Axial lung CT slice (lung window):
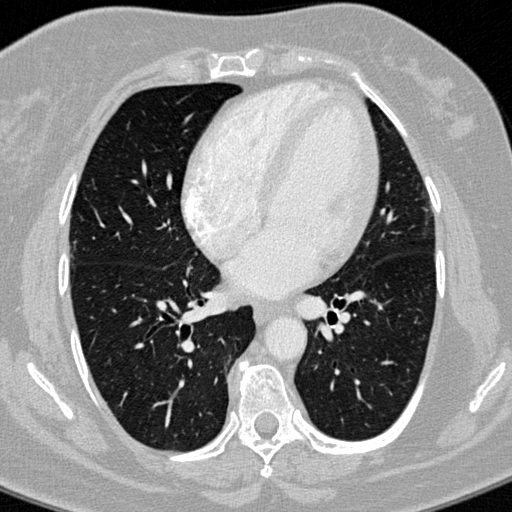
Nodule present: no